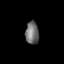
Tissue: lung
Cell type: Epithelial cells
Senescence score: 0.2341
Nuclear area (px): 297
Mean DAPI intensity: 110.192